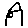
Label: house